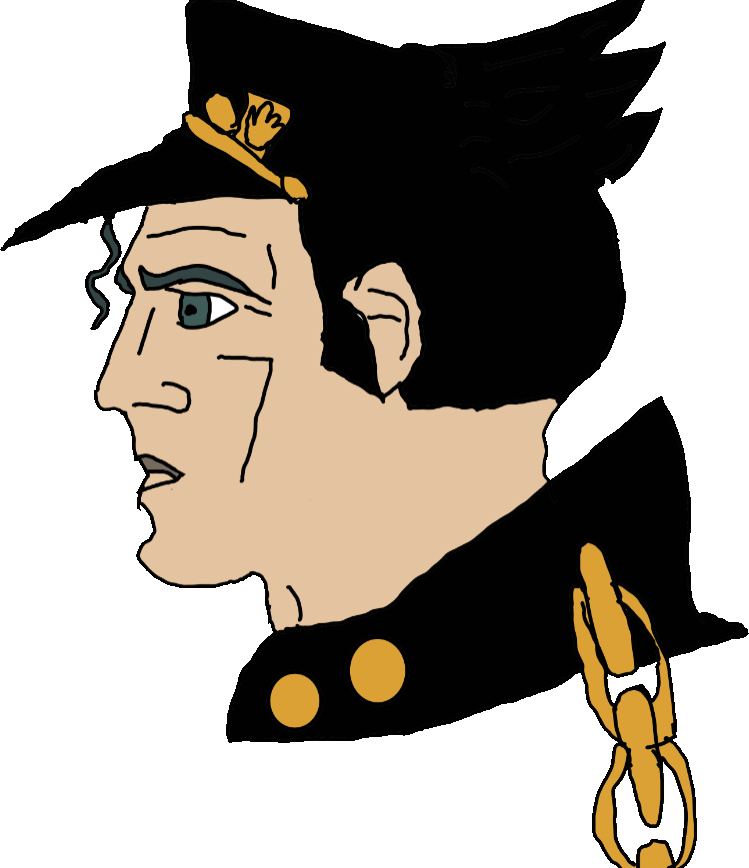
Label: 4_Yes_Chad